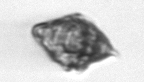
Label: Kryptoperidinium_triquetrum